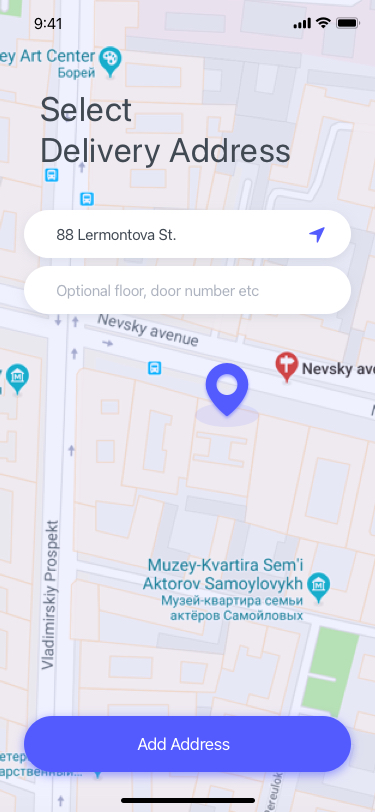
Text in this UI design:
Add Address
Select
Delivery Address